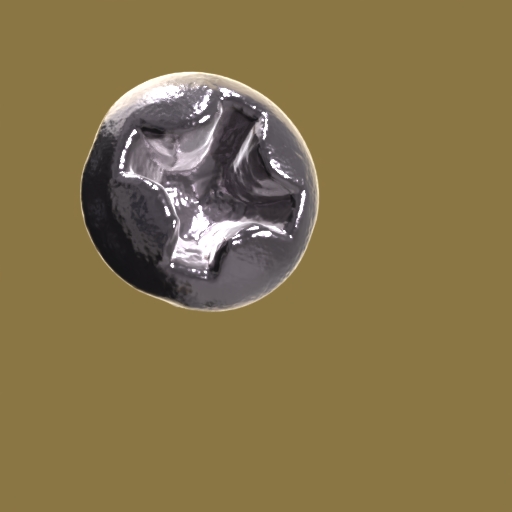
Label: screw